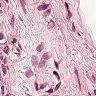
Metastatic tissue present: no